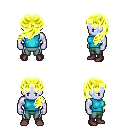
a pixel art fantasy rpg character, male body template, dark elf, purple skin, teal sleeveless shirt, teal pants, gold princess hairstyle, maroon shoes, four views (front, back, left, right), 2x2 character sprite sheet, small pixel art, hard edges, no anti-aliasing